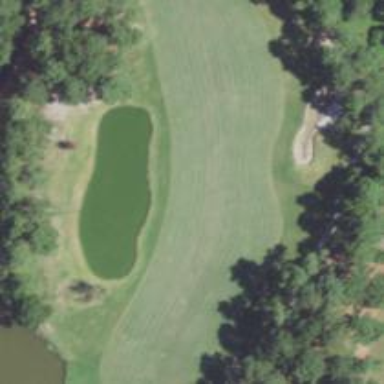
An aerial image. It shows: Grassy area designated as golf fairway.